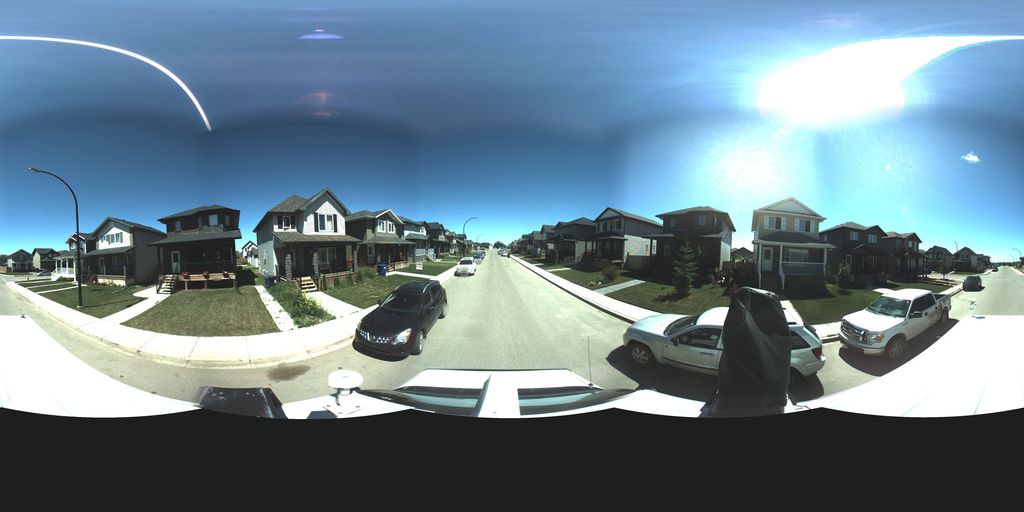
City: saskatoon